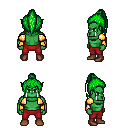
a pixel art fantasy rpg character, male body template, orc, green skin, gold arm armor, red pants, green long topknot hairstyle, brown shoes, four views (front, back, left, right), 2x2 character sprite sheet, small pixel art, hard edges, no anti-aliasing